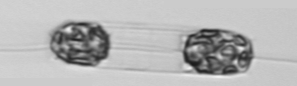
Label: Ditylum_brightwellii